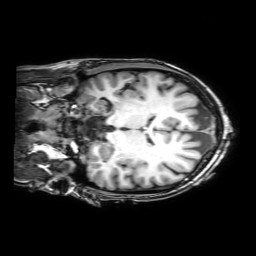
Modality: T1w
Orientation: coronal
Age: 22
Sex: female
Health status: ill